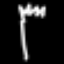
Label: fork